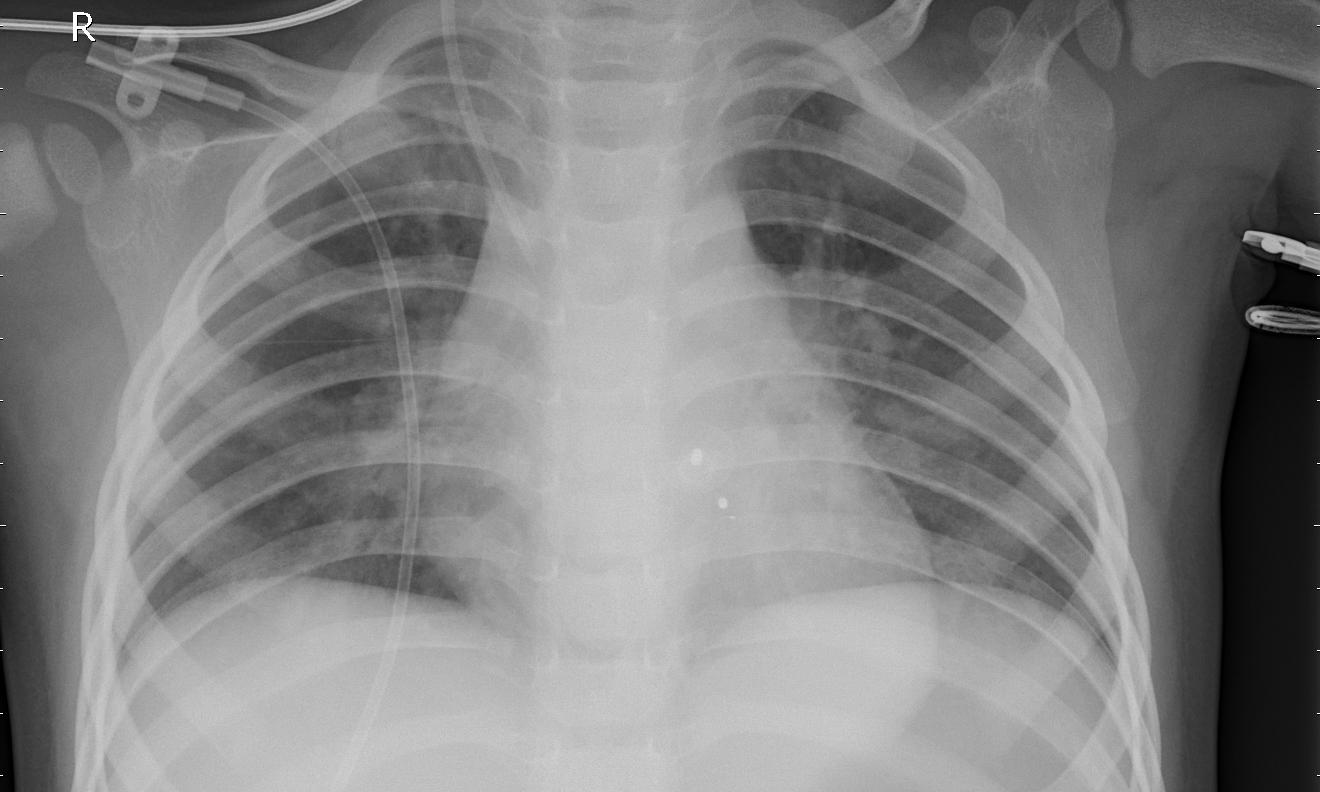
Diagnosis: PNEUMONIA